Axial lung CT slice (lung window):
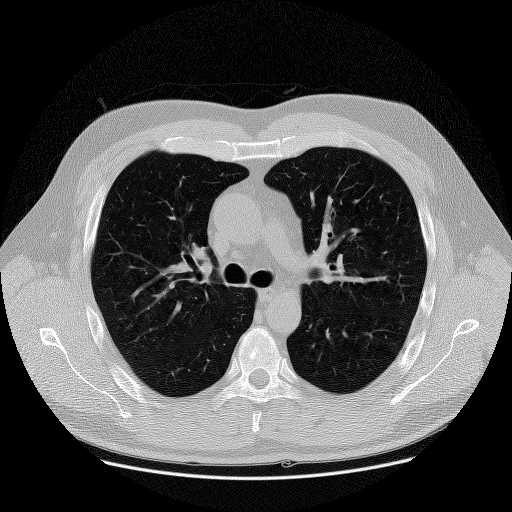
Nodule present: no